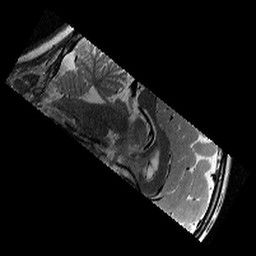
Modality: T2w
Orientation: sagittal
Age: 11
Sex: female
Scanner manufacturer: siemens
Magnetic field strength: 3 T
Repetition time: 9.23 s
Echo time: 0.067 s